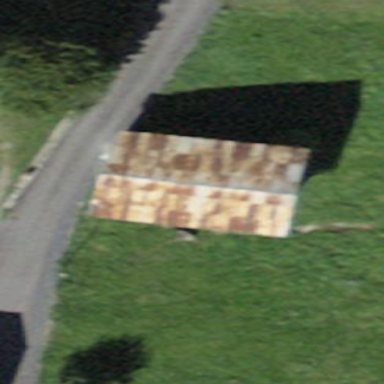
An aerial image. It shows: Shed.